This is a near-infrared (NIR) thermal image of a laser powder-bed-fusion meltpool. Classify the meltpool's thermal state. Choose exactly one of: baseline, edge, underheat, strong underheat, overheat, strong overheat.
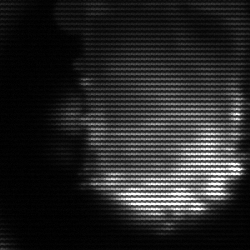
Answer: baseline